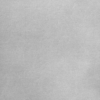
Label: dusty